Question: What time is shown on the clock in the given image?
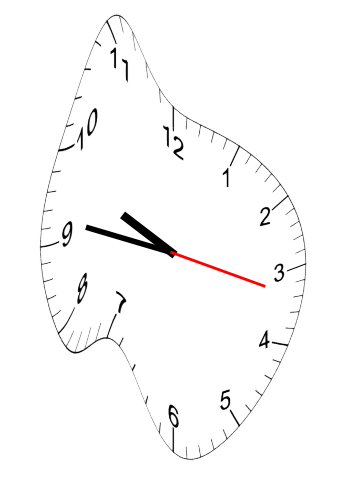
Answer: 09:46:17